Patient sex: M
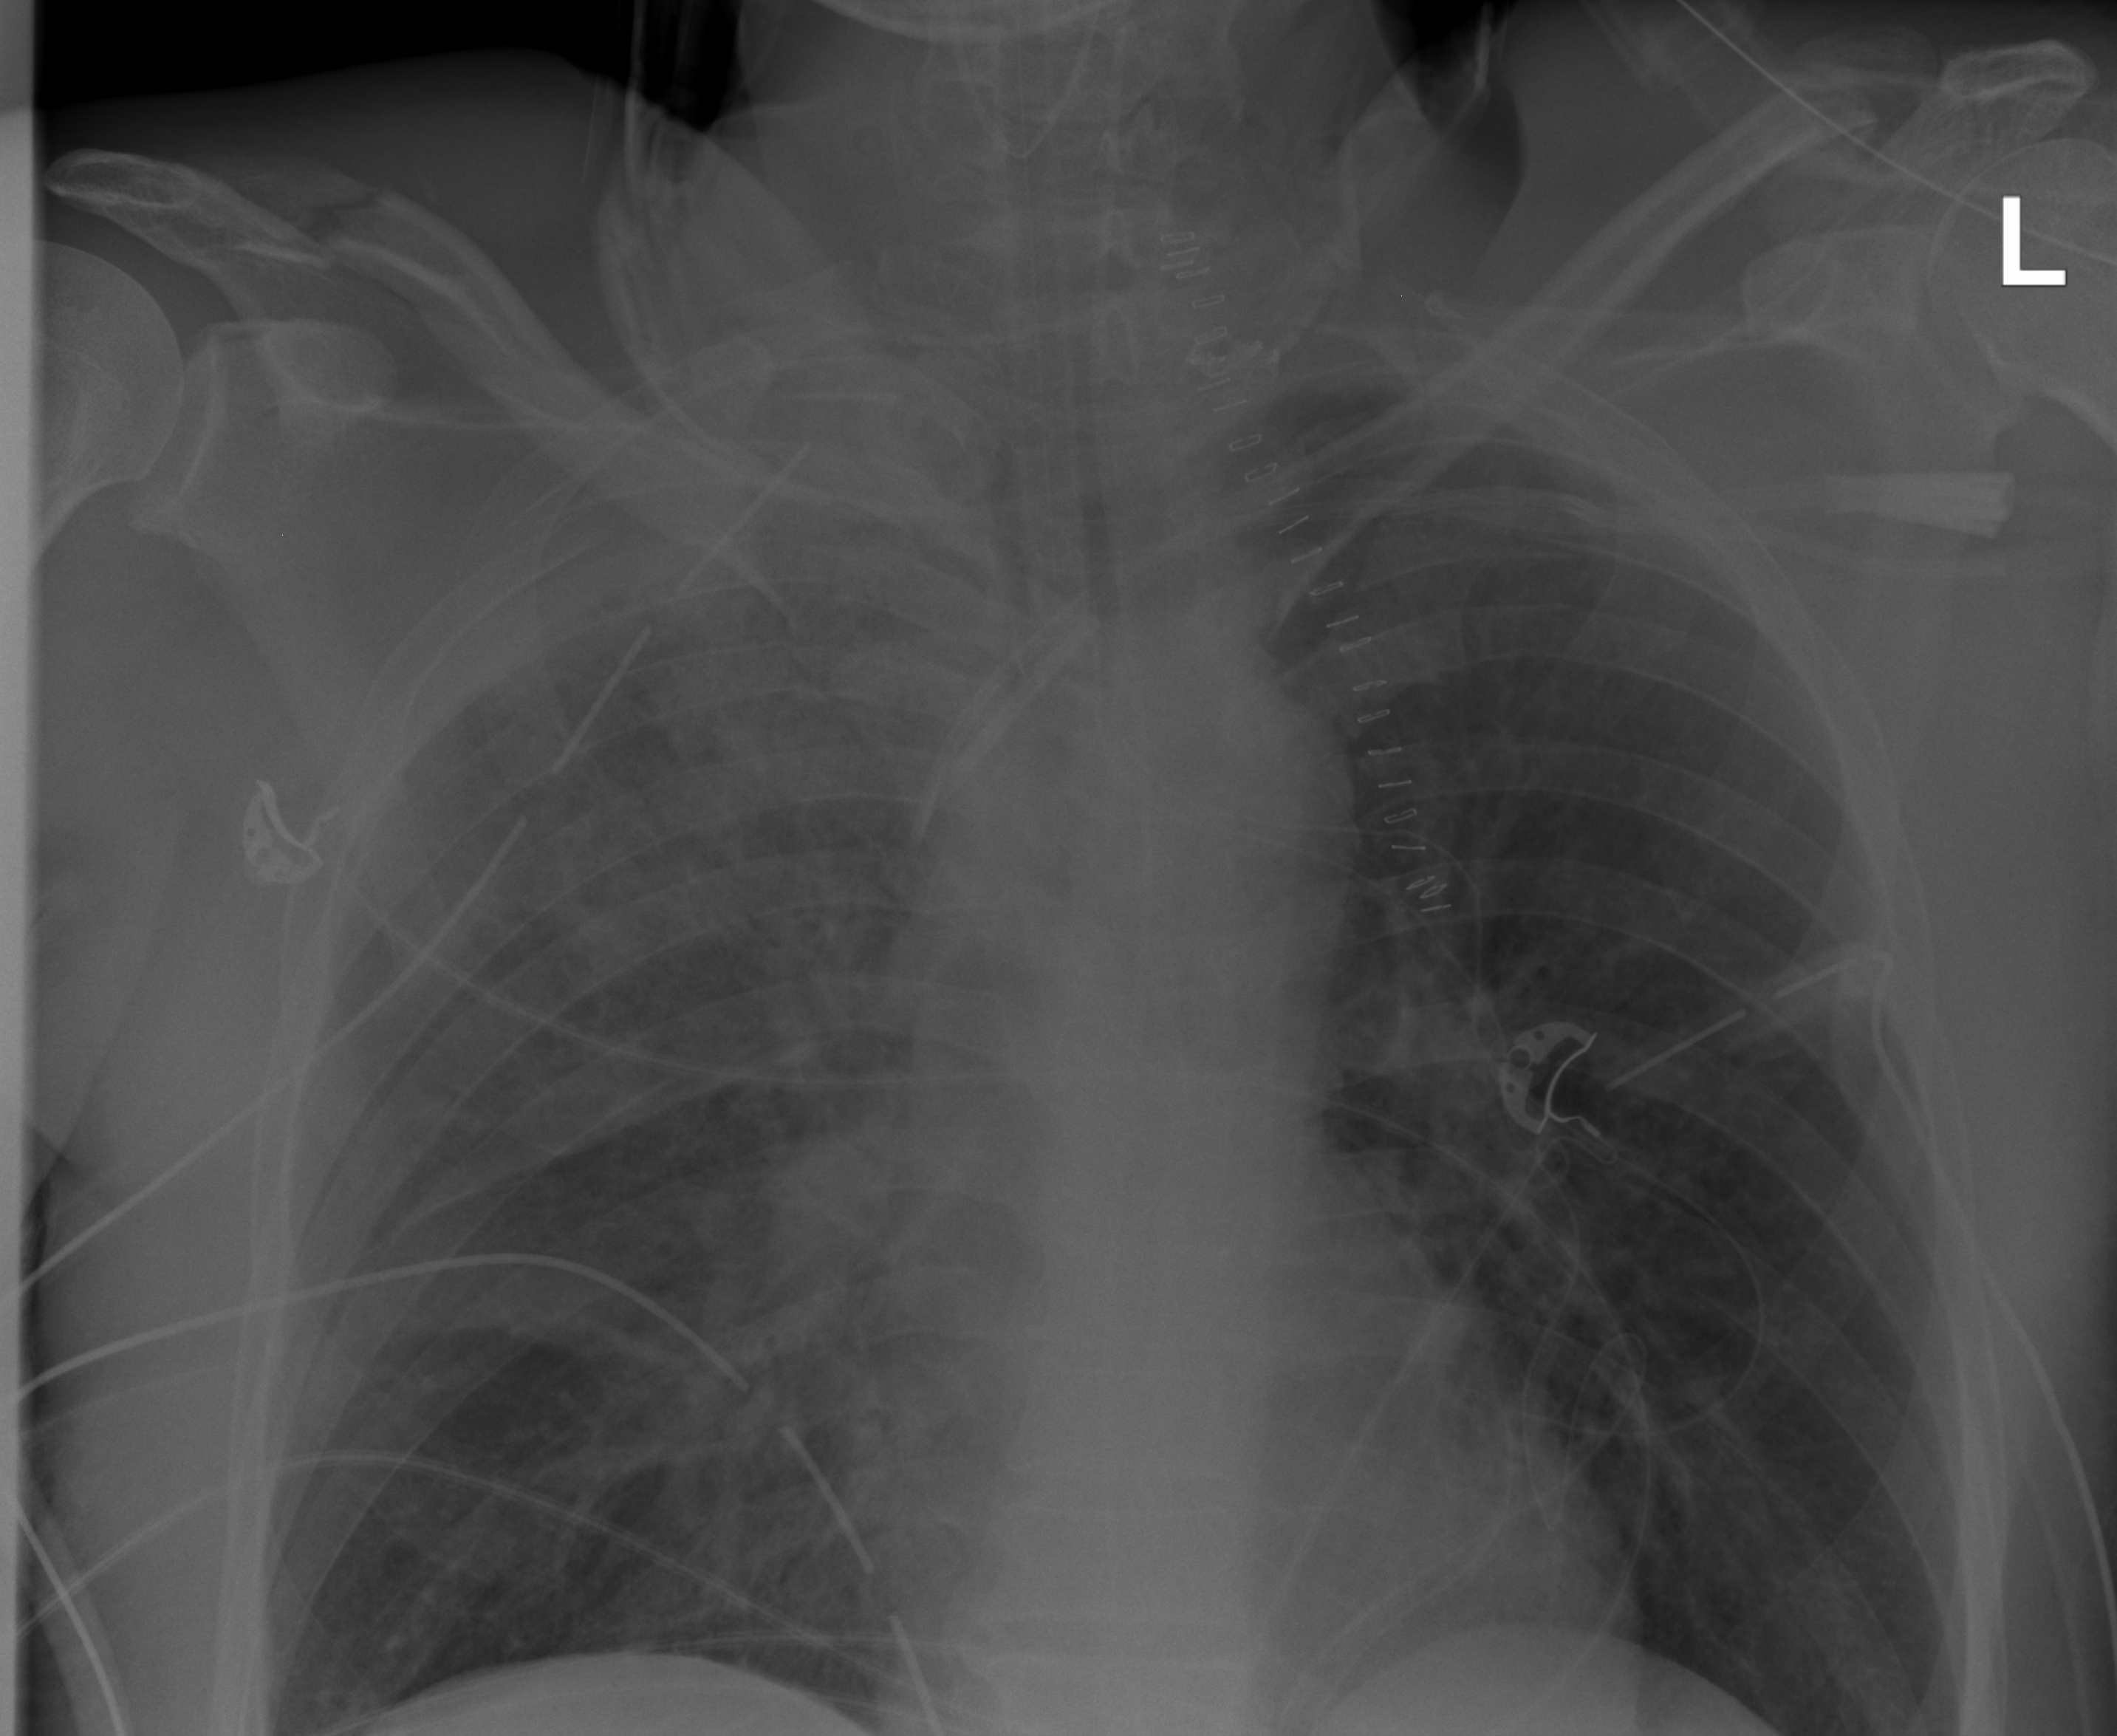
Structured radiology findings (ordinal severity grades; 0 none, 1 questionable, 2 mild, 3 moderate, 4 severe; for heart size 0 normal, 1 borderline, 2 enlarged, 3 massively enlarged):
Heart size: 0
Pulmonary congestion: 0
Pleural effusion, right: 0
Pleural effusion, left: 0
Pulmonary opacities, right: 4
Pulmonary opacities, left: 3
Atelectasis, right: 4
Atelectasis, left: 3